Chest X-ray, AP view. Patient: 39 years old, sex F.
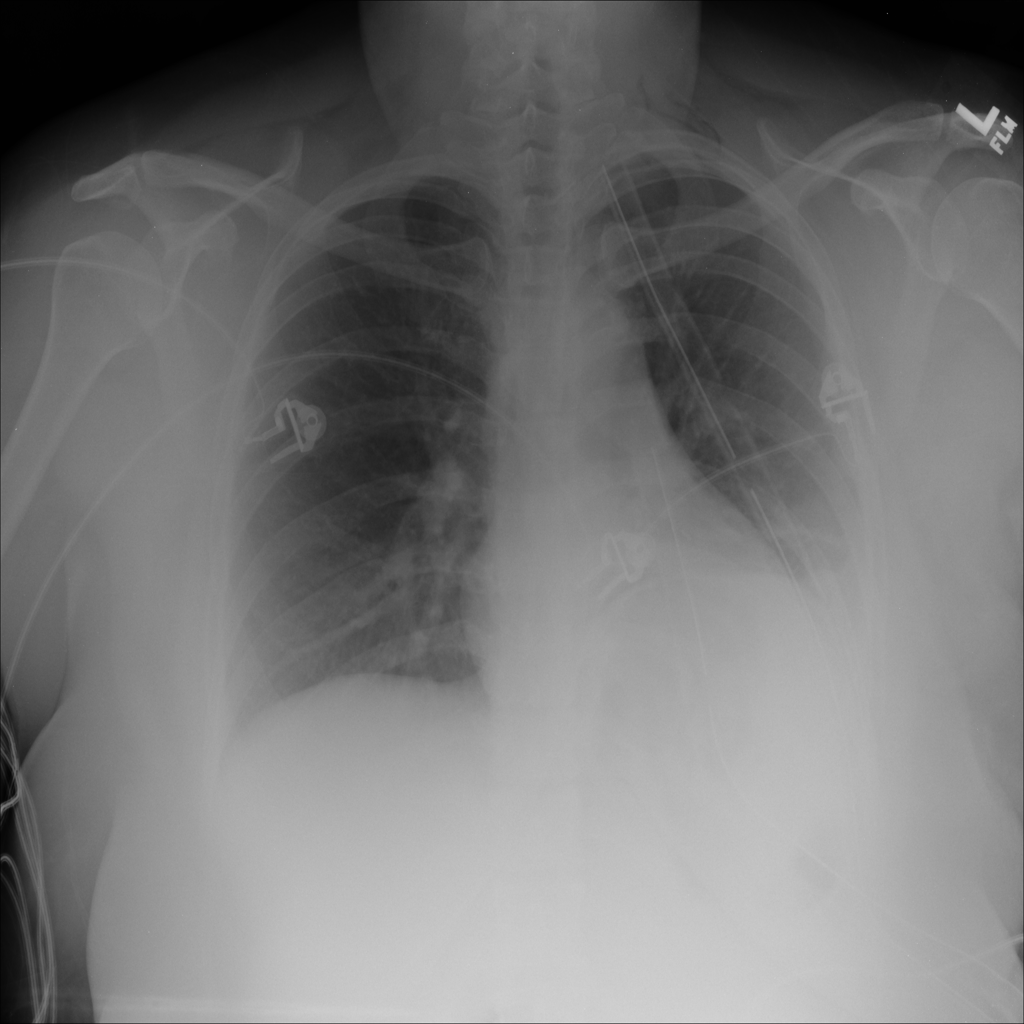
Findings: Atelectasis